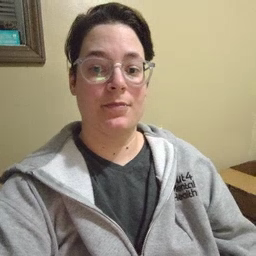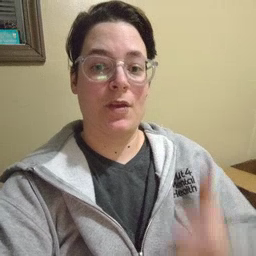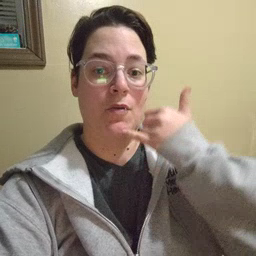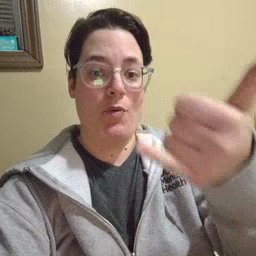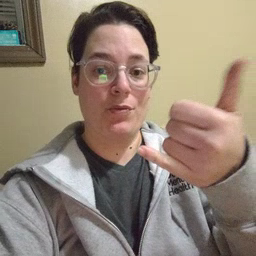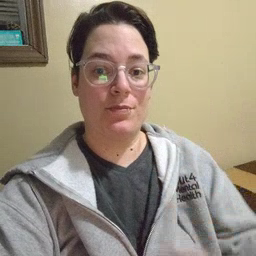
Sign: callonphone